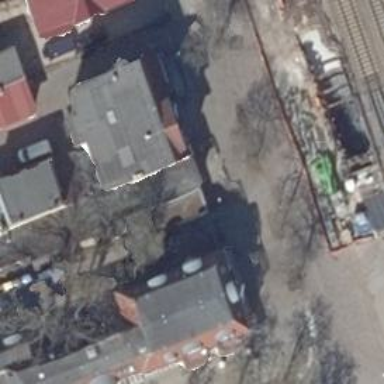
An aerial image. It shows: Apartments building with saltbox roof shape.